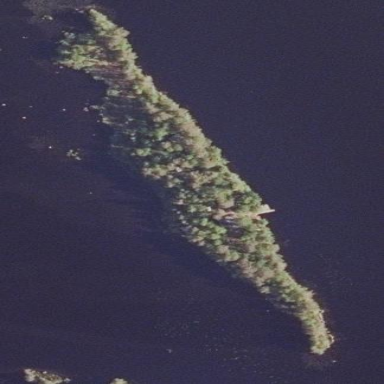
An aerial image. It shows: Island.